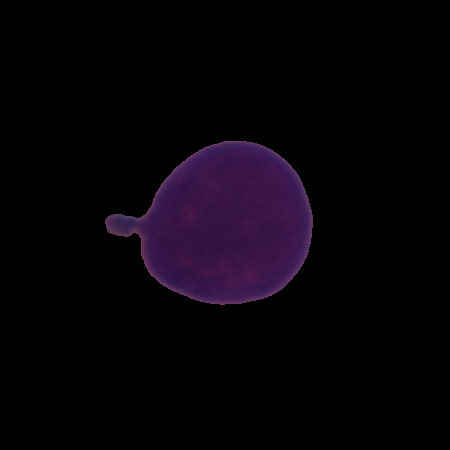
Label: healthy